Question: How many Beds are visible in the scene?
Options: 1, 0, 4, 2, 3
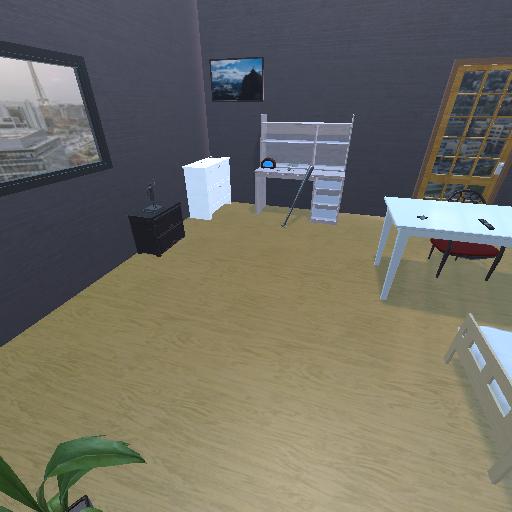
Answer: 1